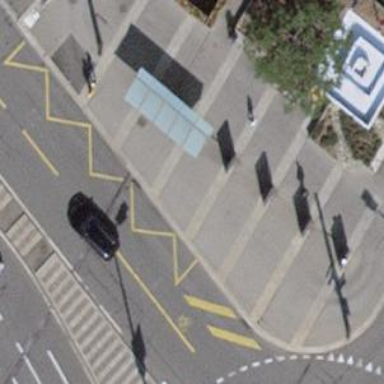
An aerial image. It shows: Pedestrian road with asphalt surface.